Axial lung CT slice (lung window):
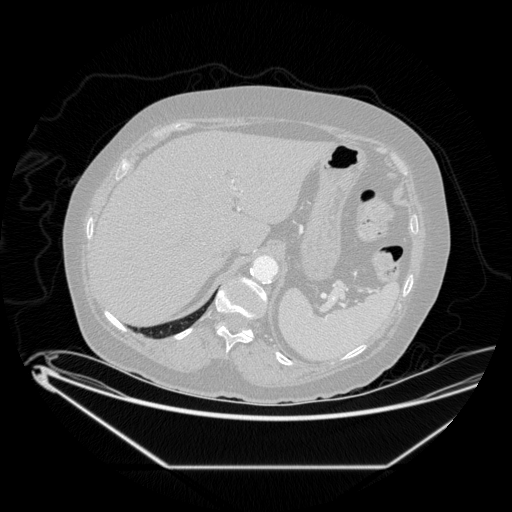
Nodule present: no